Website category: sports
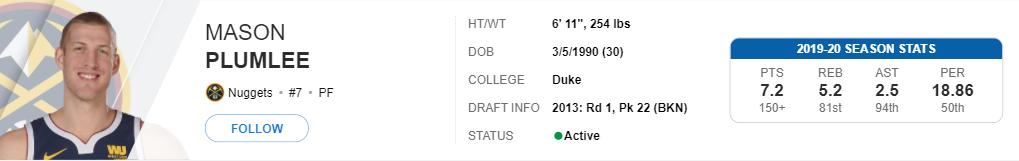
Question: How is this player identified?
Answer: Mason Plumlee

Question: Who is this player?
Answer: Mason Plumlee

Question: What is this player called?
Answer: Mason Plumlee

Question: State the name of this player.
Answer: Mason Plumlee

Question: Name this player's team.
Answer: Nuggets

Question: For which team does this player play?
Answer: Nuggets

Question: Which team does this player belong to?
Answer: Nuggets

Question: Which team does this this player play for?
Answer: Nuggets

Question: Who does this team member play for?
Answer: Nuggets

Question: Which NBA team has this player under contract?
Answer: Nuggets

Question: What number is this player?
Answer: #7

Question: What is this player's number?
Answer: #7

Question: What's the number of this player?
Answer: #7

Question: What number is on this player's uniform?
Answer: #7

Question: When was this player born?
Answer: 3/5/1990

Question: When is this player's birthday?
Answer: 3/5/1990

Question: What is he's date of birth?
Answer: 3/5/1990

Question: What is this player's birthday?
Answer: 3/5/1990

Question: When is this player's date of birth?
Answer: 3/5/1990

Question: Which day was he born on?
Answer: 3/5/1990

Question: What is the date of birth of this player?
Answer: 3/5/1990

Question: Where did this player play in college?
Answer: Duke

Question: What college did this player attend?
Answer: Duke

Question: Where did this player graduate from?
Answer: Duke

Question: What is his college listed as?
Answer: Duke

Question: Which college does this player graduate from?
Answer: Duke

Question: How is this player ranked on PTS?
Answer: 7.2

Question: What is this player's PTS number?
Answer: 7.2

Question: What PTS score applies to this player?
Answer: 7.2

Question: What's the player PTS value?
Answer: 7.2

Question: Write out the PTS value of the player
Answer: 7.2

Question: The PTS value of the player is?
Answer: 7.2

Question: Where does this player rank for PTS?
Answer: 150+

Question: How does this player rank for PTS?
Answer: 150+

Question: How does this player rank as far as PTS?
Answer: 150+

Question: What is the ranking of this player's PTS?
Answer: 150+

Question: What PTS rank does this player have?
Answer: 150+

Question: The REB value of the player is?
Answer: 5.2

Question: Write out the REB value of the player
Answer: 5.2

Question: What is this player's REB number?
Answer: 5.2

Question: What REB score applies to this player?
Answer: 5.2

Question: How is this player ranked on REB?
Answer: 5.2

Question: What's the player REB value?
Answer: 5.2

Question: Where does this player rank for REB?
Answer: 81st

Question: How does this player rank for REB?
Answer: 81st

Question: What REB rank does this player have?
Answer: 81st

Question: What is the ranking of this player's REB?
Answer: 81st

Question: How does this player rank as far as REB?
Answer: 81st

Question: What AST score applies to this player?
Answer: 2.5

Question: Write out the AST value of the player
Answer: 2.5

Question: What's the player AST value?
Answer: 2.5

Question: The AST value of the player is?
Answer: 2.5

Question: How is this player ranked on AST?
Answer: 2.5

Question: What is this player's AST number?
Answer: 2.5

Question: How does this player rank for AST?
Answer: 94th

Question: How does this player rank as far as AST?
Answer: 94th

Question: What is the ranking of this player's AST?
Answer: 94th

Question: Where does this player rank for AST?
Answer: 94th

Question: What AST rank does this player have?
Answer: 94th

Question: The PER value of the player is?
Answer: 18.86

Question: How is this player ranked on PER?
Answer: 18.86

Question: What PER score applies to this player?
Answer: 18.86

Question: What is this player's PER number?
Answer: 18.86

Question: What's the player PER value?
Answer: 18.86